RGB frame:
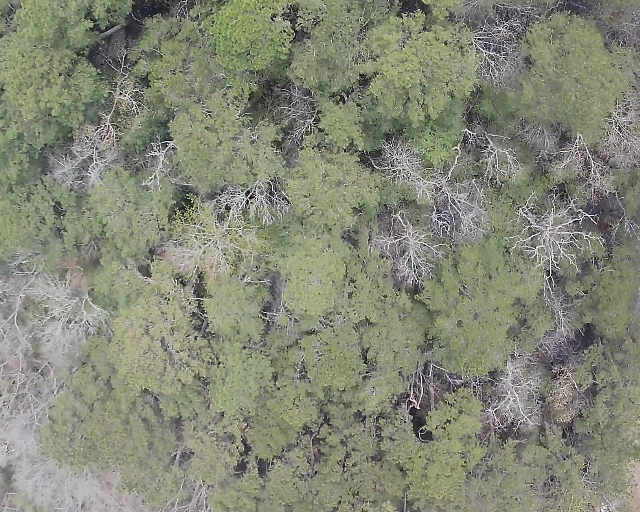
Thermal frame:
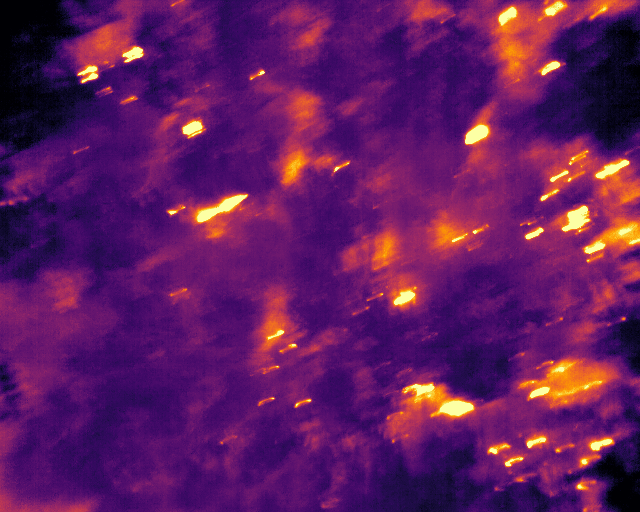
Captured: 2026-02-26 03:06:55
Pixels at or above 80 °C: 154 (fraction of frame: 0.00047)